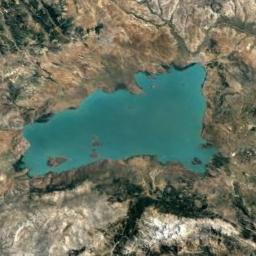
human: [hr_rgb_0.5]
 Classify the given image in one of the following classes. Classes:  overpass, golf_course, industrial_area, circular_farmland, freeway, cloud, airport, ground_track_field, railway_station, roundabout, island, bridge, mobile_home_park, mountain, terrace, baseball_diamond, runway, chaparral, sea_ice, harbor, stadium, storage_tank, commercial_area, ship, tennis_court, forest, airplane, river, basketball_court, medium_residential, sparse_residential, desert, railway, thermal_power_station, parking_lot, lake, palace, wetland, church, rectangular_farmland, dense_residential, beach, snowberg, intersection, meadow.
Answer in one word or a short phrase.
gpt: lake